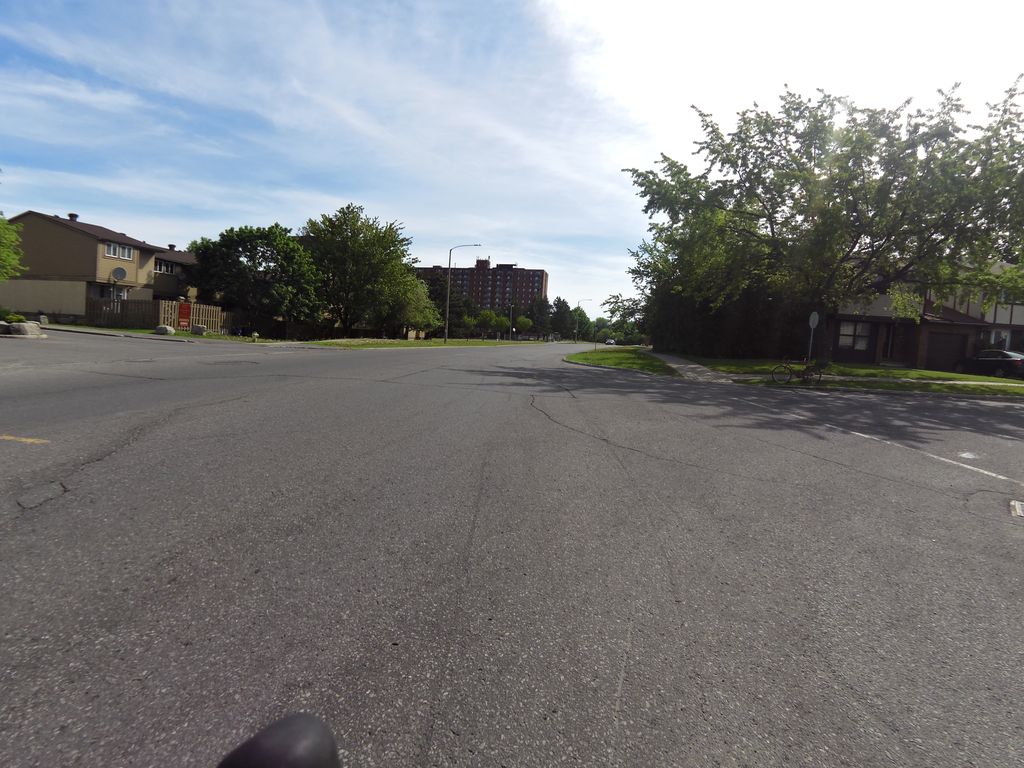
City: ottawa-gatineau